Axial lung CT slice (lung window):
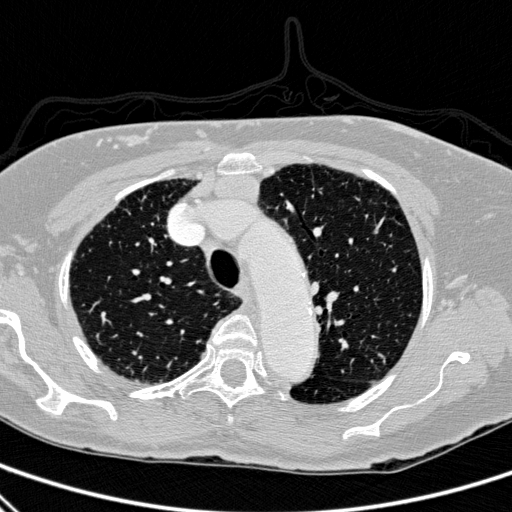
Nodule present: no